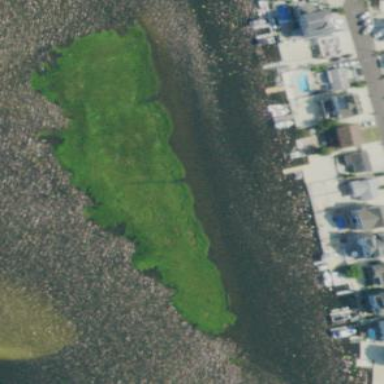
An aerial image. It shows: Islet with marshy wetland along the coastline.